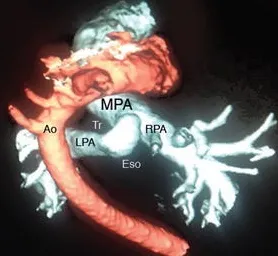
Posterior view of 3D computed tomography angiogram reconstruction showing the main pulmonary artery (MPA) giving rise to the left (LPA) and right (RPA) pulmonary arteries. A pulmonary artery sling is formed as the LPA makes an acute angle encircling the trachea (Tr), runs up against the esophagus (Eso), and finally passes anterior to the aorta (Ao).
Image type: radiology (ct)